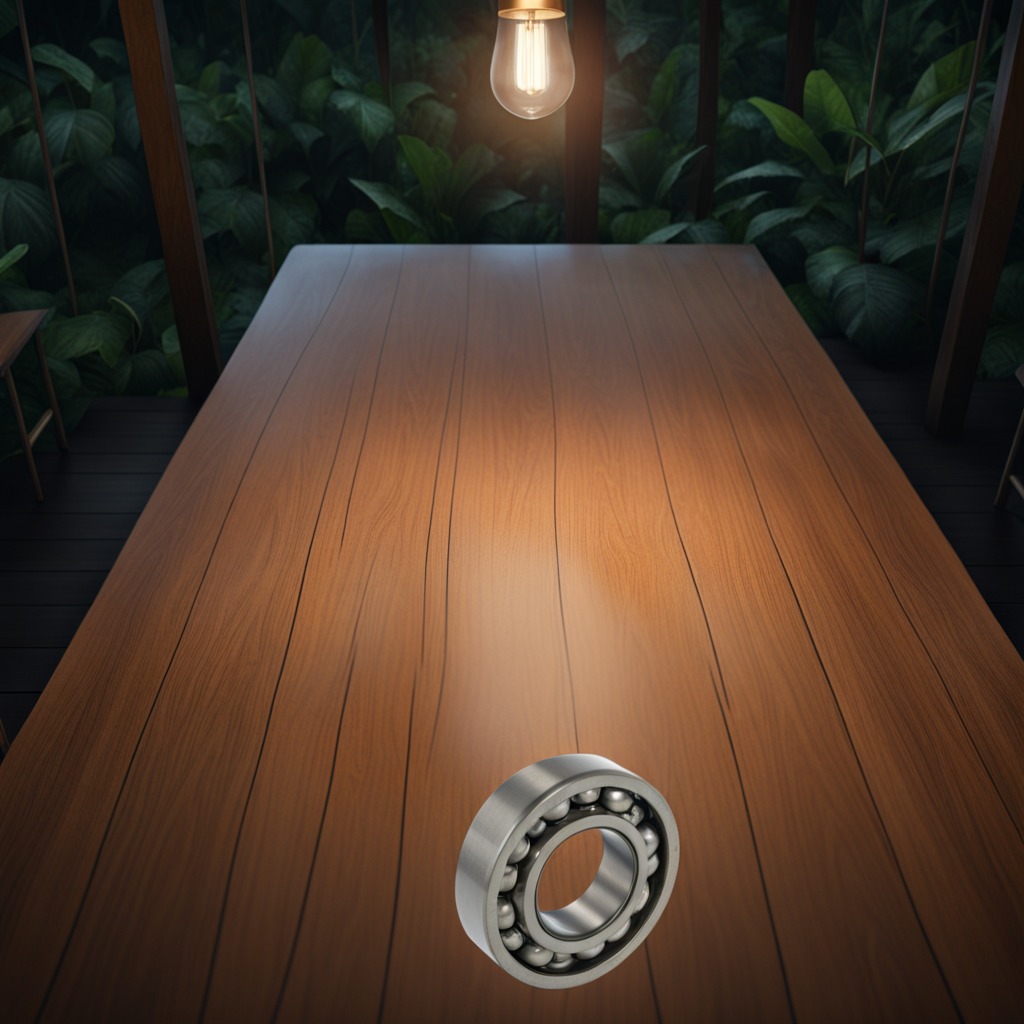
A metal ball bearing is lying on a clean wooden table inside a jungle field workshop tent at night.